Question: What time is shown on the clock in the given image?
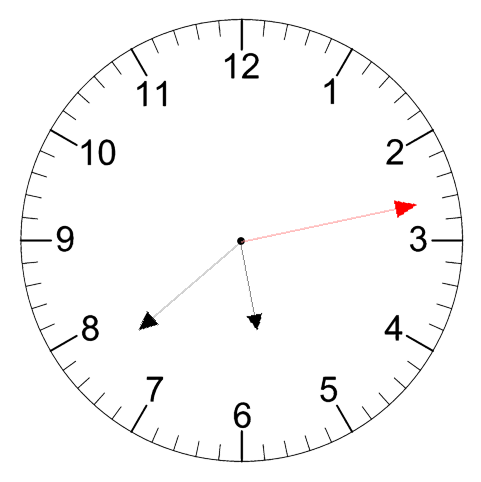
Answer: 05:38:13